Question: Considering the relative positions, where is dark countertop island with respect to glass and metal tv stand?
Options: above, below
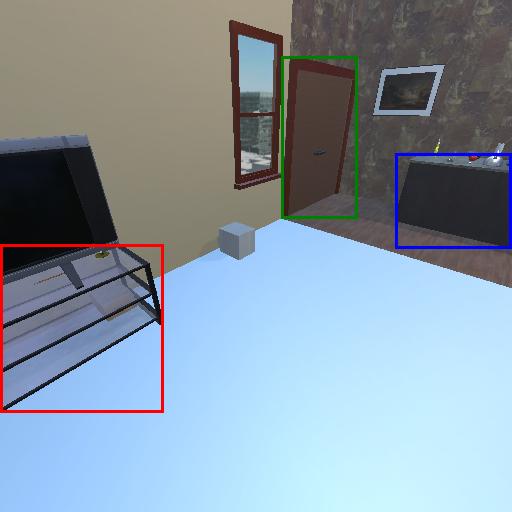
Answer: above